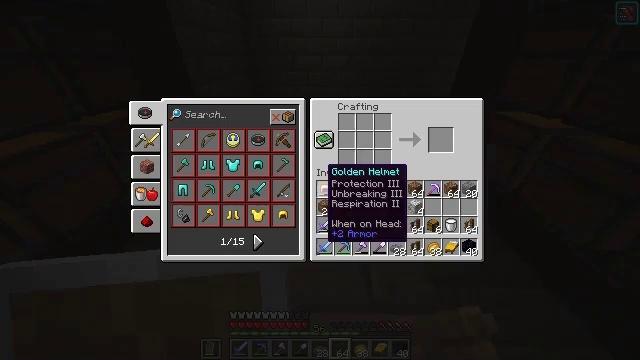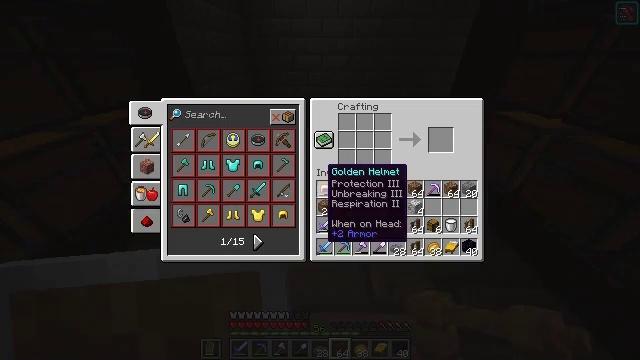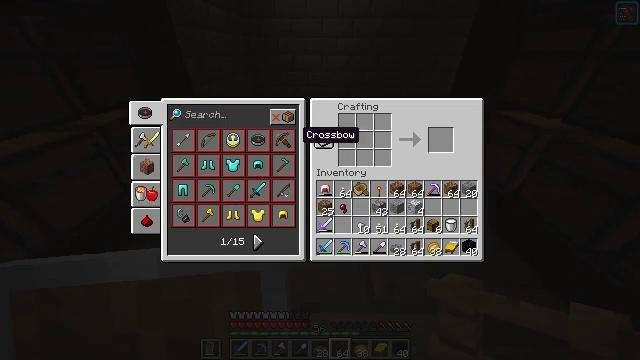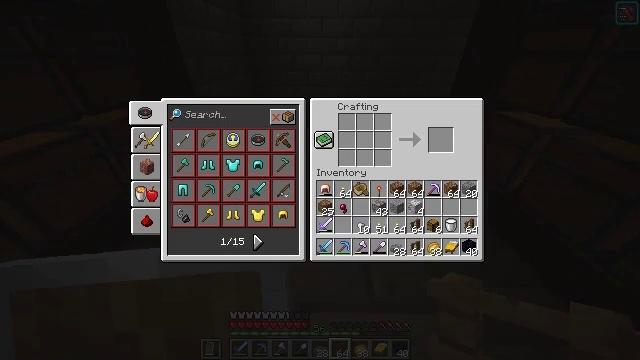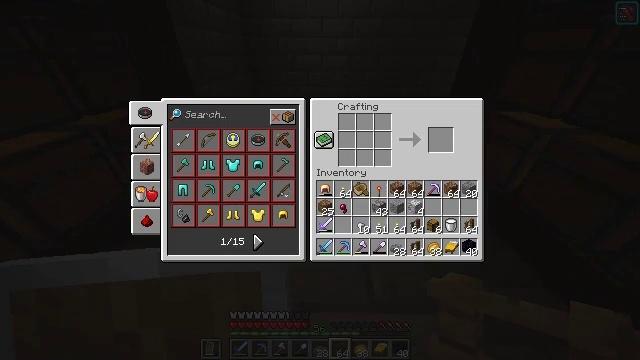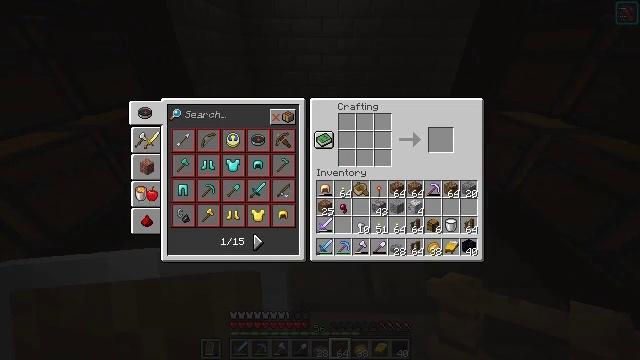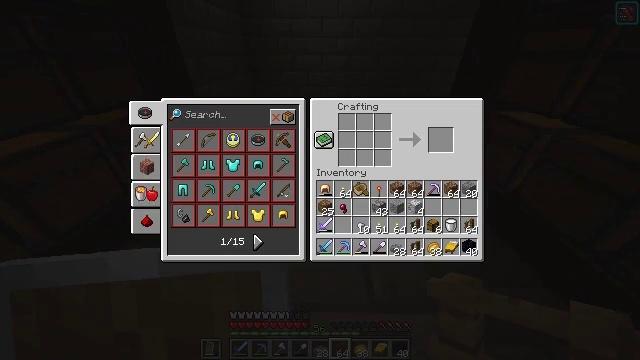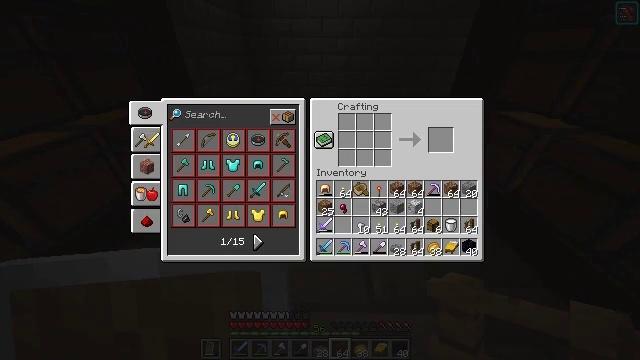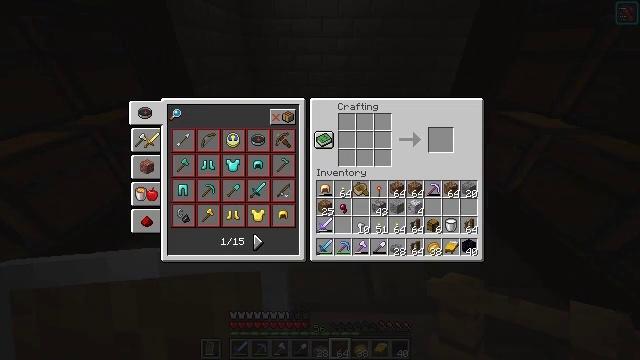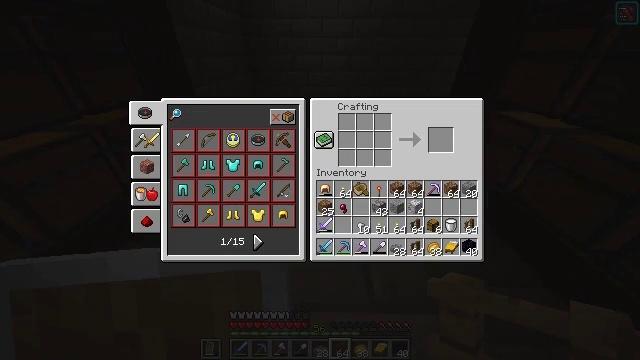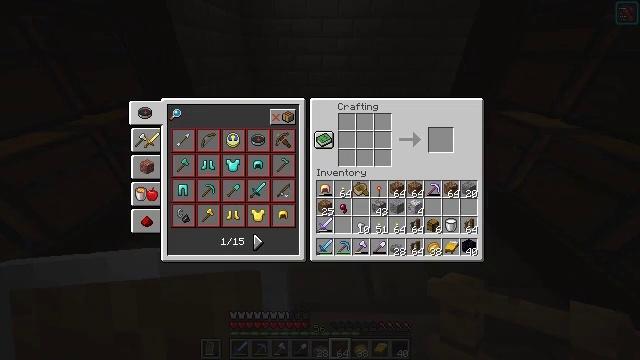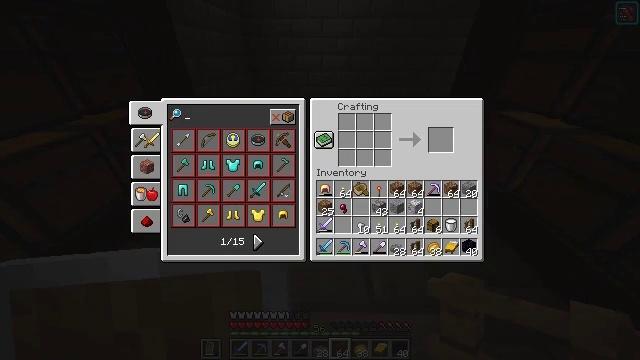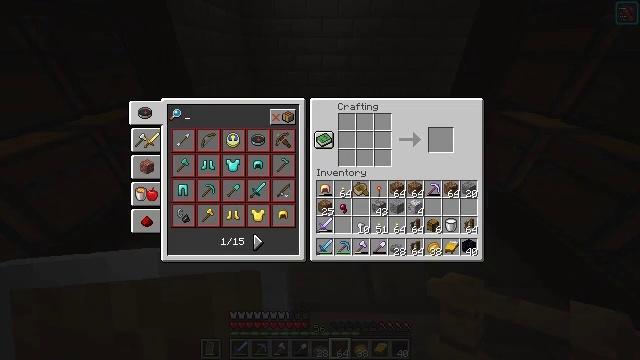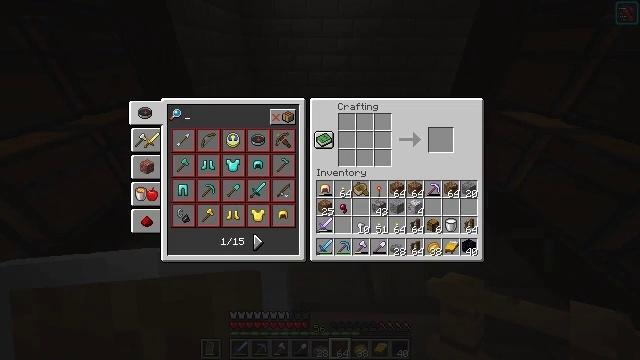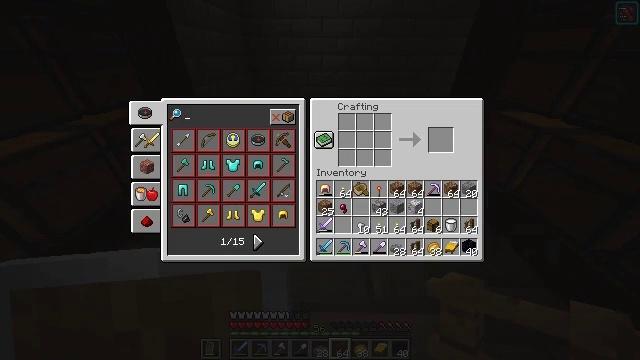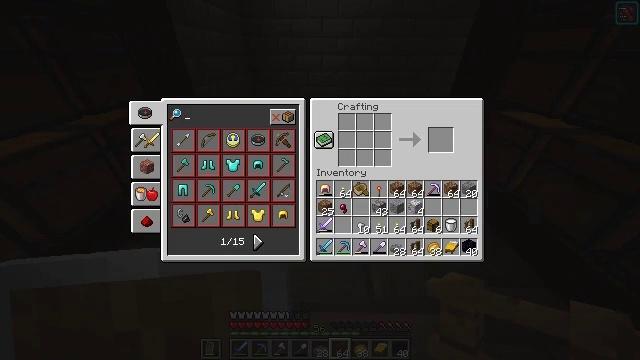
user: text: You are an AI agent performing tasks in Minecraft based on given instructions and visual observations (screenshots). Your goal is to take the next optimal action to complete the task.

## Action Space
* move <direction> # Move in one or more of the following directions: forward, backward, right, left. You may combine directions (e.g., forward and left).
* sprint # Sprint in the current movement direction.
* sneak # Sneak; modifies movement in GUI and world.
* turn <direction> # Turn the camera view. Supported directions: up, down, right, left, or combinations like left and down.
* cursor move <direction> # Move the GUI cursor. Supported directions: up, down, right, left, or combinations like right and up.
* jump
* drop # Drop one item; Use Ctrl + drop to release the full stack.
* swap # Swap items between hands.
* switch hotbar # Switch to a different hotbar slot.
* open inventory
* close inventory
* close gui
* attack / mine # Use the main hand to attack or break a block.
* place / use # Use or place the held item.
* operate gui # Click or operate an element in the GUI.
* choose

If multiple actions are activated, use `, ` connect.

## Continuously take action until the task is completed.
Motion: motion action
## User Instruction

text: Left-click to mine the lantern.
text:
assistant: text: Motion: no_op
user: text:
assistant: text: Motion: cursor move left and up
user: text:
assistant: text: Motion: cursor move left and up
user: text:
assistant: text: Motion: no_op
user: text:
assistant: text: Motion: cursor move left
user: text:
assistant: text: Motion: cursor move left and down
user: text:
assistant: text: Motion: no_op
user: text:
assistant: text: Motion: operate gui
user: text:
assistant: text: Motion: operate gui
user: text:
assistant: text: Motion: no_op
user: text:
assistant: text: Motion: no_op
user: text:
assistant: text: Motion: no_op
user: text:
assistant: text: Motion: no_op
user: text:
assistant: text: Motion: no_op
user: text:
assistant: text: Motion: no_op
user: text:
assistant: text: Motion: no_op
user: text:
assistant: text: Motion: no_op
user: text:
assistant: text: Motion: no_op
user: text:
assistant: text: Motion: no_op
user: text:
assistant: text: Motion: no_op
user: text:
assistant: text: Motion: no_op
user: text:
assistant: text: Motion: no_op
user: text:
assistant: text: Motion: no_op
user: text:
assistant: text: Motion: no_op
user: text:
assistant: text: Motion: no_op
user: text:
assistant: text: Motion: no_op
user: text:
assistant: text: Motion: no_op
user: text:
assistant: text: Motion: no_op
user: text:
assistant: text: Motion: no_op
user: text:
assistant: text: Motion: no_op